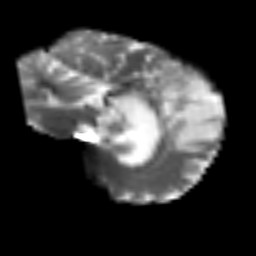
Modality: T2w
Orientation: sagittal
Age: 49
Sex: male
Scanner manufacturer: siemens
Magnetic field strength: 3 T
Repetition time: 3.2 s
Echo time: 0.081 s